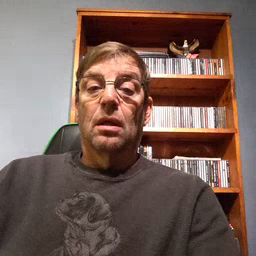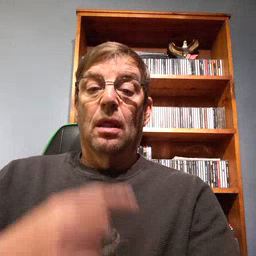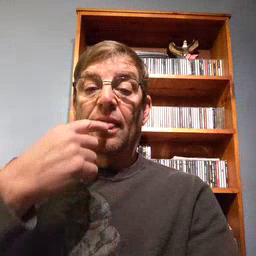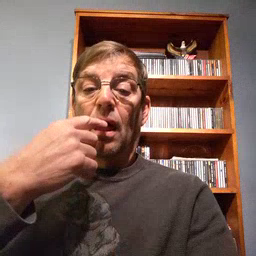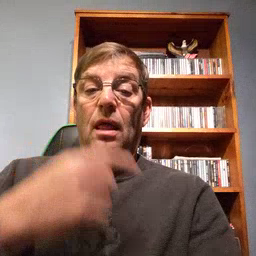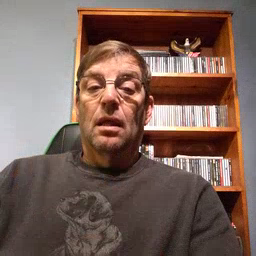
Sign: tongue